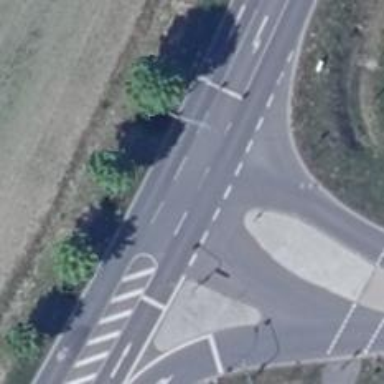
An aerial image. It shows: Road with traffic signals.